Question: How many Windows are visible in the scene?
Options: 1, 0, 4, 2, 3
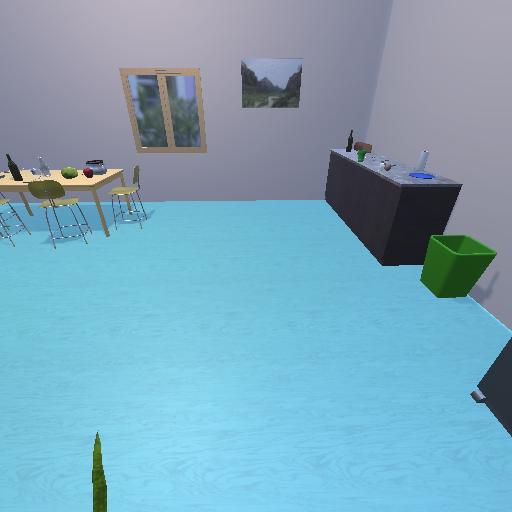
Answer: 1